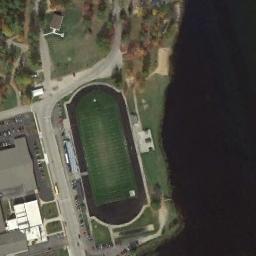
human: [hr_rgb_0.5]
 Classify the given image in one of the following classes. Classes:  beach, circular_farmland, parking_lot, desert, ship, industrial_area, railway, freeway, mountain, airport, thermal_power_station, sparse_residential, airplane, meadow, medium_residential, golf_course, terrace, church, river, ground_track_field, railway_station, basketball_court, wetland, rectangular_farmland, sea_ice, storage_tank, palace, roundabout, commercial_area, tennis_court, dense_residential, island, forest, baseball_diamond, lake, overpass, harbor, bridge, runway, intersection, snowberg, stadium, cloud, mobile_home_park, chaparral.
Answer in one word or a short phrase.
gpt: ground_track_field